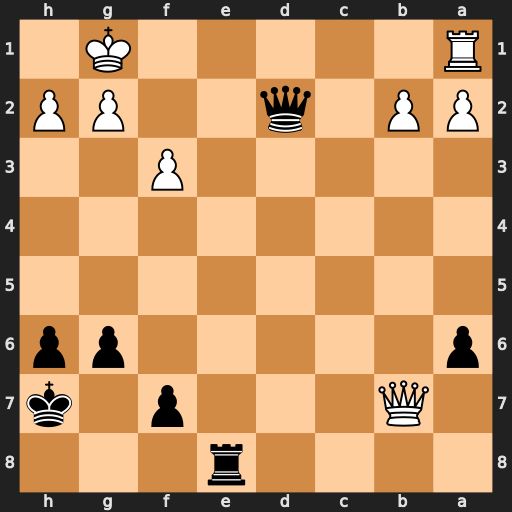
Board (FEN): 4r3/1Q3p1k/p5pp/8/8/5P2/PP1q2PP/R5K1
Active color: b
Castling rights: -
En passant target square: -
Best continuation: Re1+ Rxe1 Qxe1#